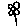
Label: flower